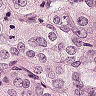
Metastatic tissue present: yes